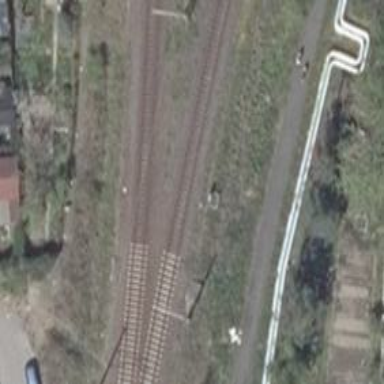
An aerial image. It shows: Junction on the railway.